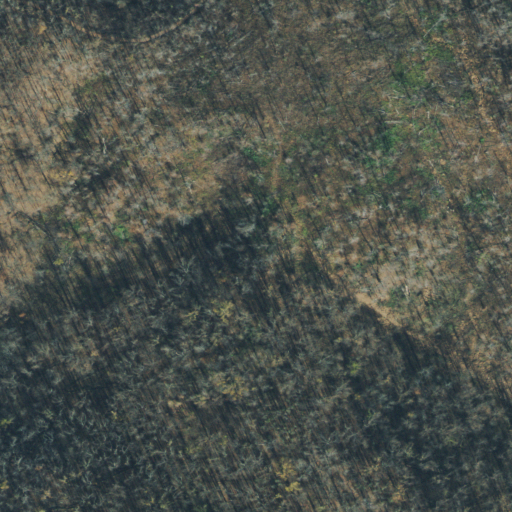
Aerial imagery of gap in Tennessee named Campbell Gap containing deciduous forest and mixed forest